Question: I am follow this tutorial :
<URL>
it's succeed.
but I want to more colorful like this:

there are some beautiful images show in Group .
Please help me , Thanks.
my child class is Product.class
'''
public class Product implements Parcelable{
public final String name;
public final int icon;
public Product(String name, int icon) {
this.name = name;
this.icon = icon;
}
protected Product(Parcel in) {
name = in.readString();
icon = in.readInt();
}
public static final Creator<Product> CREATOR = new Creator<Product>() {
public Product createFromParcel(Parcel in) {
return new Product(in);
}
public Product[] newArray(int size) {
return new Product[size];
}
};
public int describeContents() {
return 0;
}
public void writeToParcel(Parcel dest, int flags) {
dest.writeString(name);
dest.writeInt(icon);
}
}
'''
my Group is Company.class :
'''
public class Company extends ExpandableGroup<Product>{
public Company(String title, List<Product> items) {
super(title, items);
}
}
'''
CompanyViewHolder.java:
'''
public class CompanyViewHolder extends GroupViewHolder {
TextView mTextView;
ImageView arrow;
private ImageView icon;
public CompanyViewHolder(View itemView) {
super(itemView);
mTextView = itemView.findViewById(R.id.textView);
arrow = itemView.findViewById(R.id.arraw);
icon = itemView.findViewById(R.id.company_icon);
}
public void bind(Company company){
mTextView.setText(company.getTitle());
icon.setImageResource ...??
}
'''
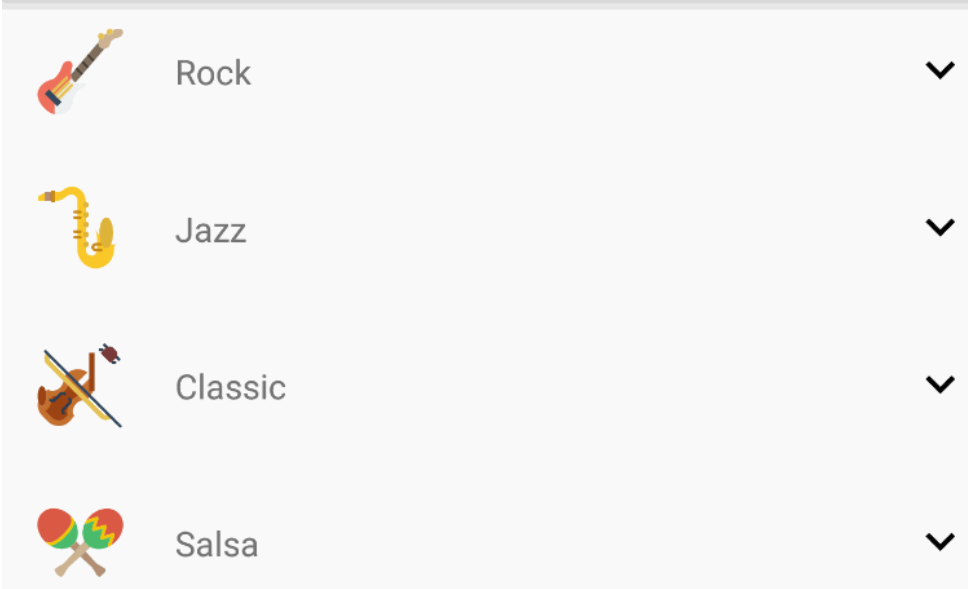
Answer: Check GenreDataFactory.java in that example
'''
public class GenreDataFactory {
public static List<Genre> makeGenres() {
return Arrays.asList(makeRockGenre(),
makeJazzGenre(),
makeClassicGenre(),
makeSalsaGenre(),
makeBluegrassGenre());
}
public static List<MultiCheckGenre> makeMultiCheckGenres() {
return Arrays.asList(makeMultiCheckRockGenre(),
makeMultiCheckJazzGenre(),
makeMultiCheckClassicGenre(),
makeMultiCheckSalsaGenre(),
makeMulitCheckBluegrassGenre());
}
public static List<SingleCheckGenre> makeSingleCheckGenres() {
return Arrays.asList(makeSingleCheckRockGenre(),
makeSingleCheckJazzGenre(),
makeSingleCheckClassicGenre(),
makeSingleCheckSalsaGenre(),
makeSingleCheckBluegrassGenre());
}
public static Genre makeRockGenre() {
return new Genre("Rock", makeRockArtists(), R.drawable.ic_electric_guitar);
}
public static MultiCheckGenre makeMultiCheckRockGenre() {
return new MultiCheckGenre("Rock", makeRockArtists(), R.drawable.ic_electric_guitar);
}
public static SingleCheckGenre makeSingleCheckRockGenre() {
return new SingleCheckGenre("Rock", makeRockArtists(), R.drawable.ic_electric_guitar);
}
public static List<Artist> makeRockArtists() {
Artist queen = new Artist("Queen", true);
Artist styx = new Artist("Styx", false);
Artist reoSpeedwagon = new Artist("REO Speedwagon", false);
Artist boston = new Artist("Boston", true);
return Arrays.asList(queen, styx, reoSpeedwagon, boston);
}
public static Genre makeJazzGenre() {
return new Genre("Jazz", makeJazzArtists(), R.drawable.ic_saxaphone);
}
public static MultiCheckGenre makeMultiCheckJazzGenre() {
return new MultiCheckGenre("Jazz", makeJazzArtists(), R.drawable.ic_saxaphone);
}
public static SingleCheckGenre makeSingleCheckJazzGenre() {
return new SingleCheckGenre("Jazz", makeJazzArtists(), R.drawable.ic_saxaphone);
}
public static List<Artist> makeJazzArtists() {
Artist milesDavis = new Artist("Miles Davis", true);
Artist ellaFitzgerald = new Artist("Ella Fitzgerald", true);
Artist billieHoliday = new Artist("Billie Holiday", false);
return Arrays.asList(milesDavis, ellaFitzgerald, billieHoliday);
}
public static Genre makeClassicGenre() {
return new Genre("Classic", makeClassicArtists(), R.drawable.ic_violin);
}
public static MultiCheckGenre makeMultiCheckClassicGenre() {
return new MultiCheckGenre("Classic", makeClassicArtists(), R.drawable.ic_violin);
}
public static SingleCheckGenre makeSingleCheckClassicGenre() {
return new SingleCheckGenre("Classic", makeClassicArtists(), R.drawable.ic_violin);
}
public static List<Artist> makeClassicArtists() {
Artist beethoven = new Artist("Ludwig van Beethoven", false);
Artist bach = new Artist("Johann Sebastian Bach", true);
Artist brahms = new Artist("Johannes Brahms", false);
Artist puccini = new Artist("Giacomo Puccini", false);
return Arrays.asList(beethoven, bach, brahms, puccini);
}
public static Genre makeSalsaGenre() {
return new Genre("Salsa", makeSalsaArtists(), R.drawable.ic_maracas);
}
public static MultiCheckGenre makeMultiCheckSalsaGenre() {
return new MultiCheckGenre("Salsa", makeSalsaArtists(), R.drawable.ic_maracas);
}
public static SingleCheckGenre makeSingleCheckSalsaGenre() {
return new SingleCheckGenre("Salsa", makeSalsaArtists(), R.drawable.ic_maracas);
}
public static List<Artist> makeSalsaArtists() {
Artist hectorLavoe = new Artist("Hector Lavoe", true);
Artist celiaCruz = new Artist("Celia Cruz", false);
Artist willieColon = new Artist("Willie Colon", false);
Artist marcAnthony = new Artist("Marc Anthony", false);
return Arrays.asList(hectorLavoe, celiaCruz, willieColon, marcAnthony);
}
public static Genre makeBluegrassGenre() {
return new Genre("Bluegrass", makeBluegrassArtists(), R.drawable.ic_banjo);
}
public static MultiCheckGenre makeMulitCheckBluegrassGenre() {
return new MultiCheckGenre("Bluegrass", makeBluegrassArtists(), R.drawable.ic_banjo);
}
public static SingleCheckGenre makeSingleCheckBluegrassGenre() {
return new SingleCheckGenre("Bluegrass", makeBluegrassArtists(), R.drawable.ic_banjo);
}
public static List<Artist> makeBluegrassArtists() {
Artist billMonroe = new Artist("Bill Monroe", false);
Artist earlScruggs = new Artist("Earl Scruggs", false);
Artist osborneBrothers = new Artist("Osborne Brothers", true);
Artist johnHartford = new Artist("John Hartford", false);
return Arrays.asList(billMonroe, earlScruggs, osborneBrothers, johnHartford);
}
}
'''